A time-domain waveform of one vibration snapshot from a rolling-element bearing is shown. Based on the visible evidence, which condition applies: normal, inner_race, outer_race, ball?
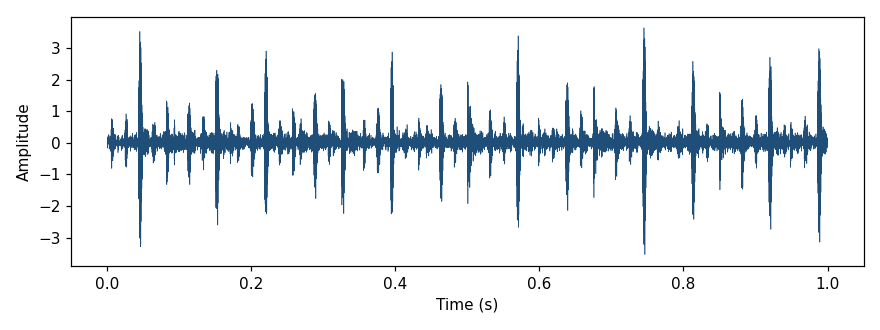
Answer: outer_race